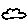
Label: cloud